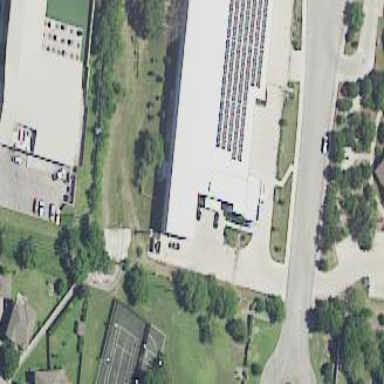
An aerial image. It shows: Building used for storage rental.